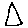
Label: triangle